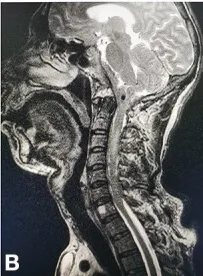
Magnetic resonance imaging. T2-weighted imaging , compressing the spinal cord.
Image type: radiology (mri)